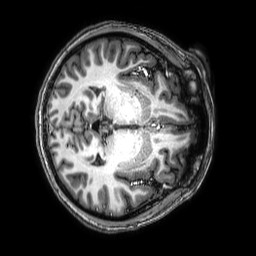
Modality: T1w
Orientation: axial
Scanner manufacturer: philips
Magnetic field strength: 3 T
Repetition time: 0.008 s
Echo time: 0.003547 s